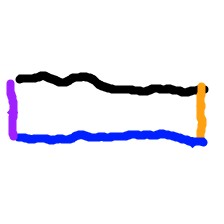
Shape: rectangle